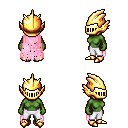
a pixel art fantasy rpg character, female body template, orc, green skin, pink tattered cape, white pants, gold bangs hairstyle, gold helm, gold boots, four views (front, back, left, right), 2x2 character sprite sheet, small pixel art, hard edges, no anti-aliasing